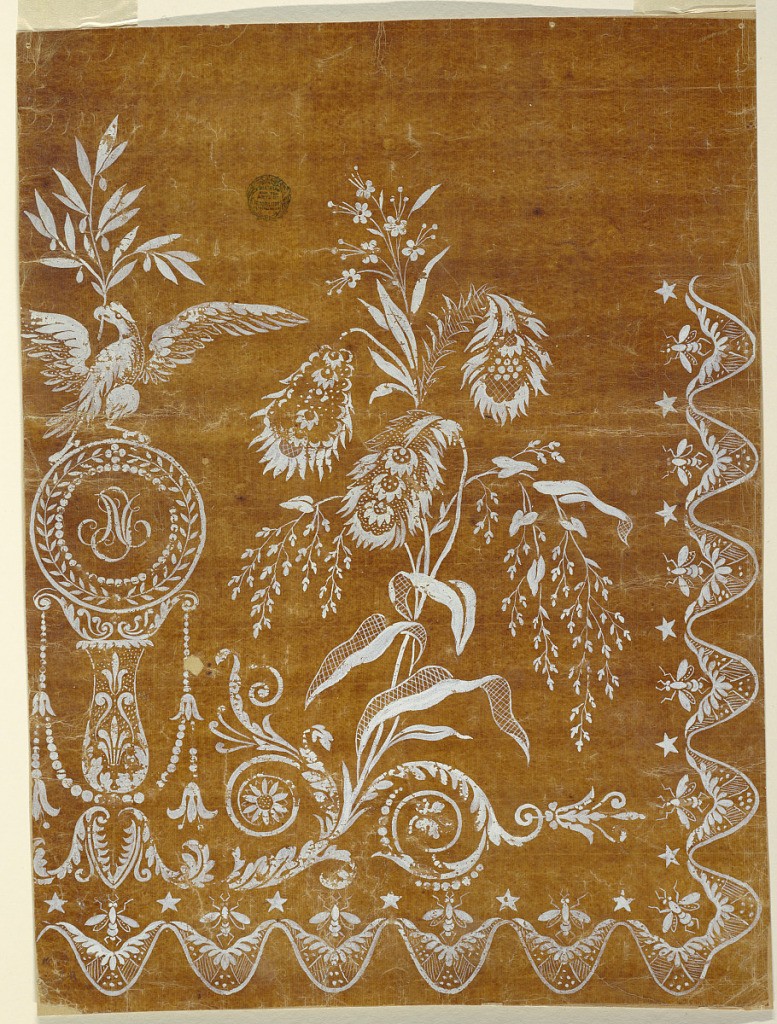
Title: Design for a Woven Horizontal Border of the "Fabrique de St. Ruf," Unfinished
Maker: Fabrique de Saint Ruf, Lyon, France
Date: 1805–1810
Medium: Brush and white gouache on glazed tracing paper pasted on paper
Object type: Drawing
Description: The right part is shown. An eagle with a laurel bough stands on top of a circular medallion with the monogram J[osephine] N[apoleon]. Which is supported by a shaft over the center of the rinceaux from which a fantastical plant rises. Framed at the bottom and at right by a waved line. A star is shown over each wave top, in the hollows is a calyx over a lace panel and a bee.